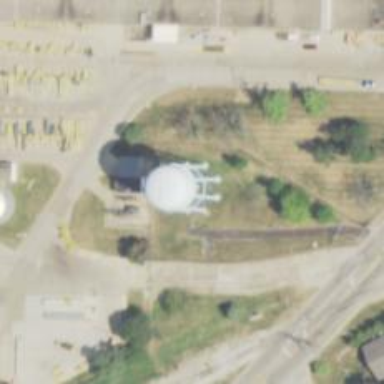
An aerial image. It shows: Water tower that is man-made.